Question: I have a list of ggplots that may be too complex to arrange using facet_wrap. All plots must share the same legend and should be arranged in a grid. Each column of the grid needs a different title, also each row of the grid needs a differen title.
An absurdly simple example:
'''
library(ggplot2)
library(ggpubr)
plot1<- ggplot() + geom_point(aes(x=1, y=1, col="a"))
plot2<- ggplot() + geom_point(aes(x=1, y=1, col="a"))
plot3<- ggplot() + geom_point(aes(x=1, y=1, col="a"))
plot4<- ggplot() + geom_point(aes(x=1, y=1, col="a"))
plotlist<- list(plot1, plot2, plot3, plot4)
ggarrange(plotlist = plotlist, ncol = 2, nrow = 2, common.legend = TRUE, legend="bottom")
'''
This produces everything needed except the column and row titles, and annotate_figure only adds a global title to the figure. The desired output should look like:

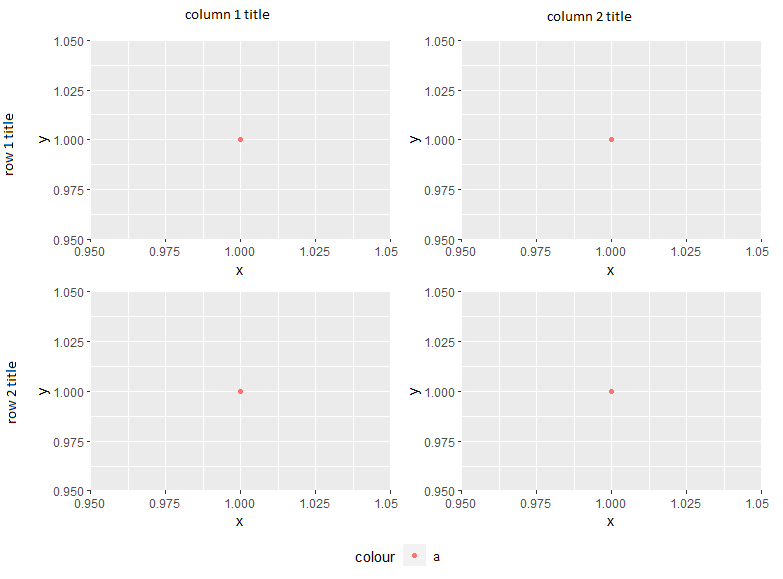
Answer: I prefer the 'patchwork' package. Controlling layout is easy. The titles are a bit tricky. Patchwork uses the labs from each plot - so you could add plot titles to the upper plots and maybe add a row to the y label in the left hand side plots.
Arguably easier is to create the titles as plot and add them to your patchwork. You can easily customise your layout like <URL>
'''
library(ggplot2)
library(patchwork)
plot1<-plot2<-plot3<-plot4<- ggplot() + geom_point(aes(x=1, y=1, col="a"))
row1 <- ggplot() + annotate(geom = 'text', x=1, y=1, label="row 1 title", angle = 90) + theme_void()
row2 <- ggplot() + annotate(geom = 'text', x=1, y=1, label="row 2 title", angle = 90) + theme_void()
col1 <- ggplot() + annotate(geom = 'text', x=1, y=1, label="col 1 title") + theme_void()
col2 <- ggplot() + annotate(geom = 'text', x=1, y=1, label="col 2 title") + theme_void()
layoutplot <- "
#cccddd
aeeefff
aeeefff
bggghhh
bggghhh
"
plotlist <- list(a = row1, b = row2, c = col1, d = col2, e= plot1, f=plot2, g=plot3, h=plot4)
wrap_plots(plotlist, guides = 'collect', design = layoutplot)
'''

<URL>